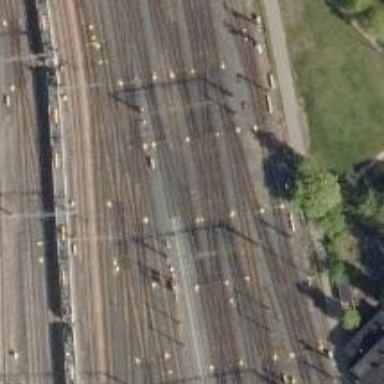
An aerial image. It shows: Continuous rail railway with electrified contact line.